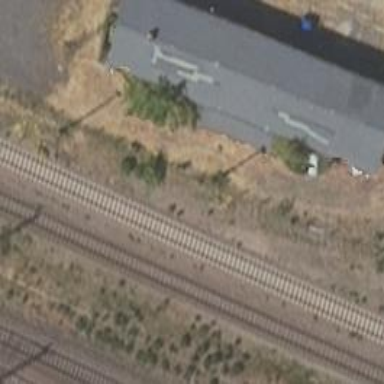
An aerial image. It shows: Abandoned railway siding.